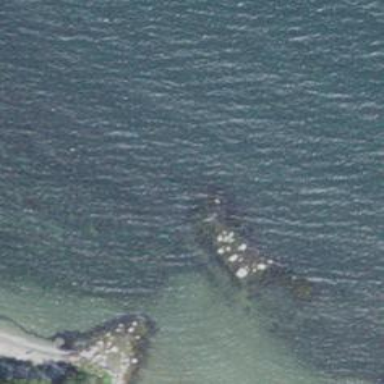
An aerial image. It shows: Natural rock reef.